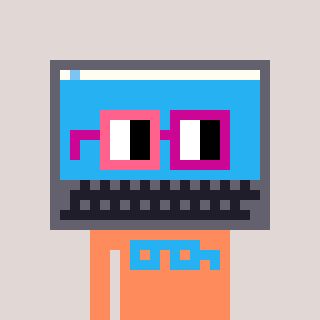
a pixel art character with square pink and red glasses, a laptop-shaped head and a peachy-colored body on a warm background